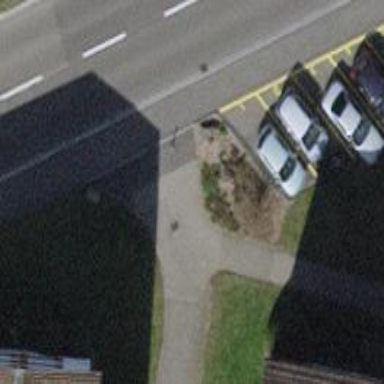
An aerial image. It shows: Bollard barrier.